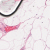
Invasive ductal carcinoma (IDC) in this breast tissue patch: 0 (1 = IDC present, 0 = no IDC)